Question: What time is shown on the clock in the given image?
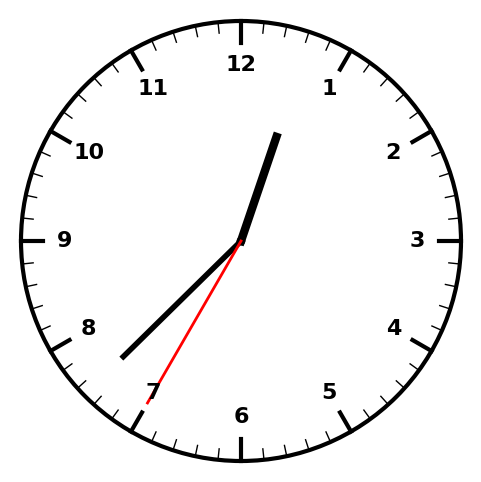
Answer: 12:37:35